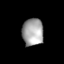
Tissue: lung
Cell type: Epithelial cells
Senescence score: 0.2119
Nuclear area (px): 567
Mean DAPI intensity: 163.901